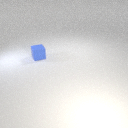
small blue rubber cube